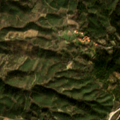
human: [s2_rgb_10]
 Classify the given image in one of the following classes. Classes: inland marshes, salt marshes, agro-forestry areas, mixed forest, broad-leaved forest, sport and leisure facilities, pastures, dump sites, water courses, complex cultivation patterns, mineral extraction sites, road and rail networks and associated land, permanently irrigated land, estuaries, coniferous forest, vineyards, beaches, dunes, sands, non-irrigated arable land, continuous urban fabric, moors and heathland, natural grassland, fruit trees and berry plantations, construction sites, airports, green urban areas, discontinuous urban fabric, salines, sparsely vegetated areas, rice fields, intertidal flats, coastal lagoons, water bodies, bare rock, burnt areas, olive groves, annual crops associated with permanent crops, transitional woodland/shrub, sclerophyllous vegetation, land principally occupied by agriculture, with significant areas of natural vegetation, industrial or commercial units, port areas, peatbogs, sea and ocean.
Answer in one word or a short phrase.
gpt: land principally occupied by agriculture, with significant areas of natural vegetation, broad-leaved forest, moors and heathland, transitional woodland/shrub